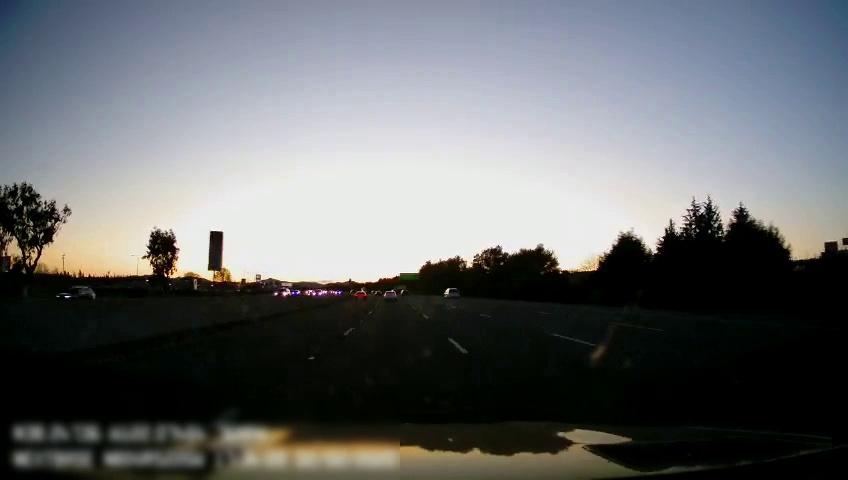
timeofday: Day
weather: Sunny
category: Drivable Space
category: Vehicles | Car
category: Vehicles | Car
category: Vehicles | SUV
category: Vehicles | SUV
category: Vehicles | SUV
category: Vehicles | SUV
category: Lanes | Current Lane
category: Lanes | Alternate Lane
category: Lanes | Alternate Lane
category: Lanes | Current Lane
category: Lanes | Alternate Lane
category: Lanes | Alternate Lane
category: Traffic | Signs
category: Traffic | Signs